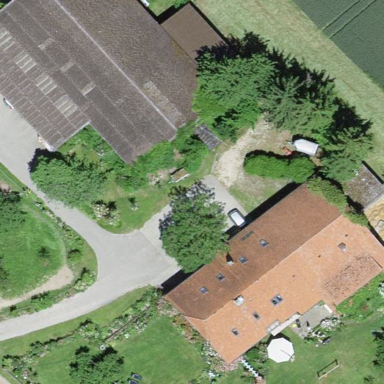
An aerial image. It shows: Farmyard area.